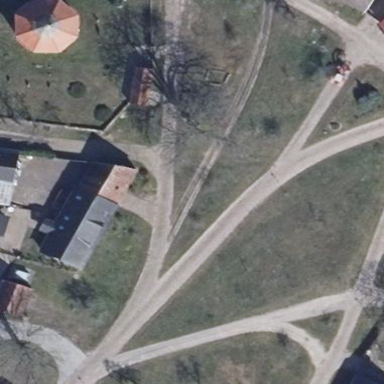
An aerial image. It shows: Residential road with cobblestone surface.